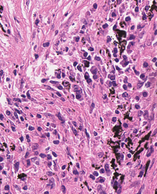
Tumor epithelial tissue: no
Tumor-associated stroma tissue: yes
Normal tissue: no